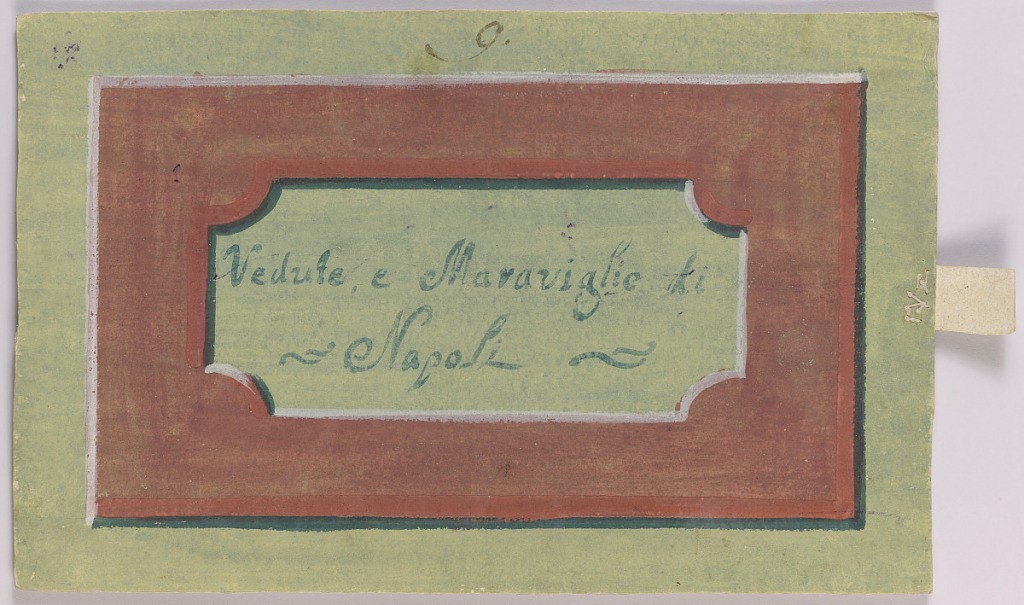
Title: Peep-Show Print
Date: mid-18th century
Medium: Engraving and brush and wash on paper
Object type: Print
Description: Peep-show print